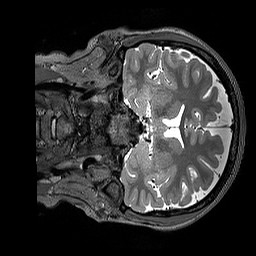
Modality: T2w
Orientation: coronal
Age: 28
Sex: female
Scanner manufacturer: siemens
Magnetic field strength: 3 T
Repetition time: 3.2 s
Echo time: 0.408 s